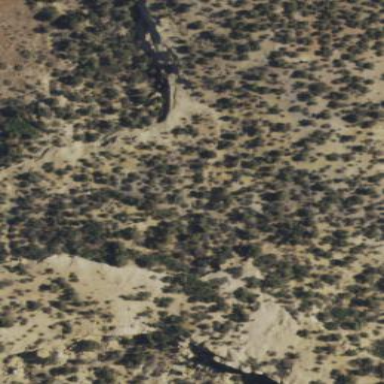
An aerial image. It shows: Landscape of bare rock.